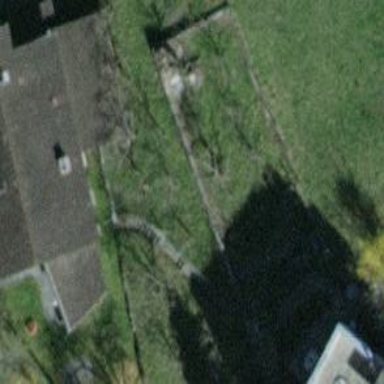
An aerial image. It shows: Broadleaved tree with lush leaves.